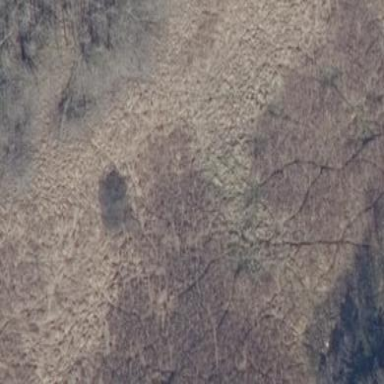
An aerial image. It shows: Wetland area characterized by wet meadow.